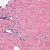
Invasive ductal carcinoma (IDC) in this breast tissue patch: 0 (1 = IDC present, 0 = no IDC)